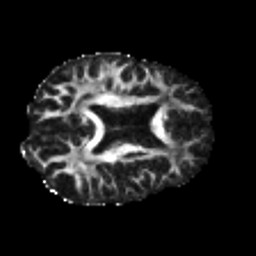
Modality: FA
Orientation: axial
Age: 22
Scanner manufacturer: philips
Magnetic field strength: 3 T
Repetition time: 8.6 s
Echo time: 0.127 s